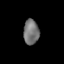
Tissue: lung
Cell type: Endothelial cells
Senescence score: 0.2164
Nuclear area (px): 380
Mean DAPI intensity: 116.266